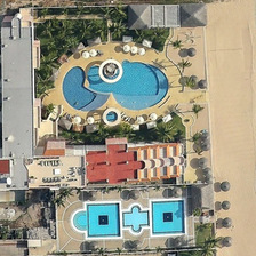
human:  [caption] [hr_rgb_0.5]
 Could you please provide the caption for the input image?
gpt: There are several swimming pools on the ground.

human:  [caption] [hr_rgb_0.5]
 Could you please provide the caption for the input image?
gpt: facilities of the resort.

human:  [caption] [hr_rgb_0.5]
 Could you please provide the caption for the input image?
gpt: Distribution of some swimming pools on the ground.

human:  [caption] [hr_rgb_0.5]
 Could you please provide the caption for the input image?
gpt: Distribution of some swimming pools on the ground.

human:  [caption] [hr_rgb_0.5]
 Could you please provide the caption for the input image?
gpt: Distribution of some swimming pools on the ground.